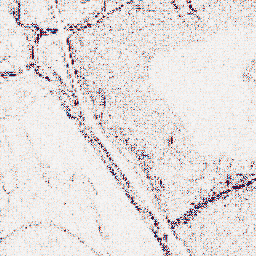
Category: wavelet
Decomposition family: wavelet_dwt
Decomposition parameters: wavelet: db2
level: 1
Upsampling method: quadratic
Upsampling parameters: scale: 4
Upsampling scale: 4